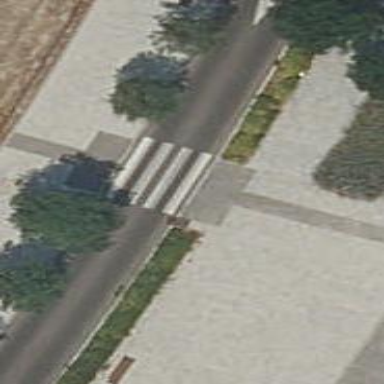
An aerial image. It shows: Uncontrolled crossing on the road.